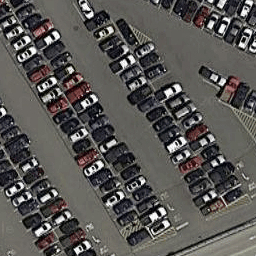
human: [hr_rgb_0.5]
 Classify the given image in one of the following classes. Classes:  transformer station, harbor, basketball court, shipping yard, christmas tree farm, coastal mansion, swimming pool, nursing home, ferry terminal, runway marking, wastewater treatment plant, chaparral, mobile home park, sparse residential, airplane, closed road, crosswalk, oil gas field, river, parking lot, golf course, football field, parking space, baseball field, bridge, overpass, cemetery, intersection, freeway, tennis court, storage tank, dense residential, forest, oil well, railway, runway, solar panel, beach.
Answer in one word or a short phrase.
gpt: parking lot